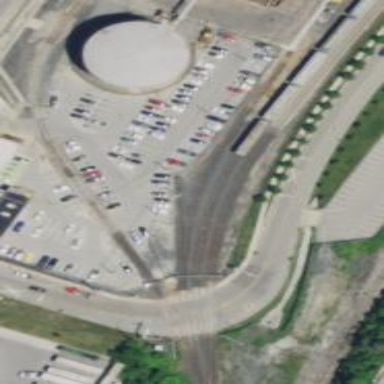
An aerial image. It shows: Railway spur service.